Field crop: tomato
Growth stage: 2
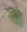
Species: solanum